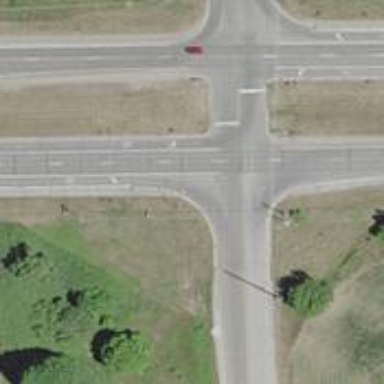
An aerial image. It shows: Road with stop sign.